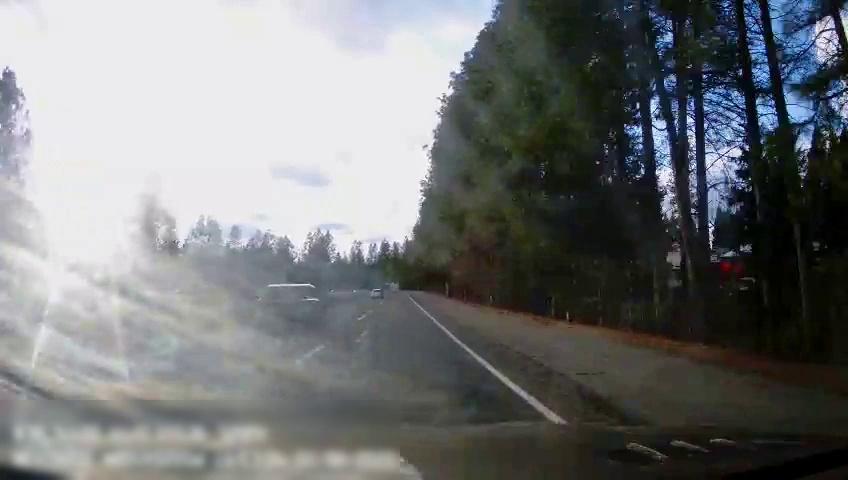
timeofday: Day
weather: Sunny
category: Drivable Space
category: Vehicles | Car
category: Vehicles | SUV
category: Lanes | Alternate Lane
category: Lanes | Current Lane
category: Lanes | Alternate Lane